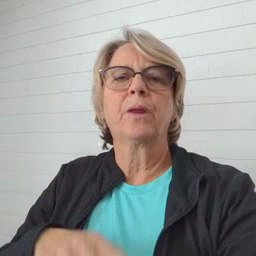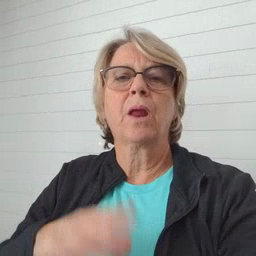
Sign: cry